高二 · 解析几何
设四边形 $A B C D$ 为平行四边形, $|\overrightarrow{A B}|=6,|\overrightarrow{A D}|=4$. 若点 $M, N$ 满足 $\overrightarrow{B M}=3 \overrightarrow{M C}, \overrightarrow{D N}=2 \overrightarrow{N C}$,则 $\overrightarrow{A M} \cdot \overrightarrow{N M}=$
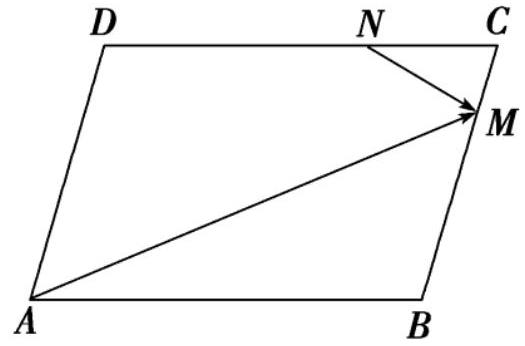
A. 20
B. 15
C. 9
D. 6
答案: C
解析: 首先用向量 $\overrightarrow{A B}, \overrightarrow{A D}$ 分别表示向量 $\overrightarrow{A M}, \overrightarrow{N M}$ ，然后求数量积 $\overrightarrow{A M} \cdot \overrightarrow{N M}$. 如图所示，由题设知:

$\overrightarrow{A M}=\overrightarrow{A B}+\overrightarrow{B M}=\overrightarrow{A B}+\frac{3}{4} \overrightarrow{A D}$
$\overrightarrow{N M}=\frac{1}{3} \overrightarrow{A B}-\frac{1}{4} \overrightarrow{A D}$,

$\therefore \overrightarrow{A M} \cdot \overrightarrow{N M}=\left(\overrightarrow{A B}+\frac{3}{4} \overrightarrow{A D}\right) \cdot\left(\frac{1}{3} \overrightarrow{A B}-\frac{1}{4} \overrightarrow{A D}\right)$

$=\frac{1}{3}|\overrightarrow{A B}|^{2}-\frac{3}{16}|\overrightarrow{A D}|^{2}+\frac{1}{4} \overrightarrow{A B} \cdot \overrightarrow{A D}-\frac{1}{4} \overrightarrow{A B} \cdot \overrightarrow{A D}$

$=\frac{1}{3} \times 36-\frac{3}{16} \times 16=9$.